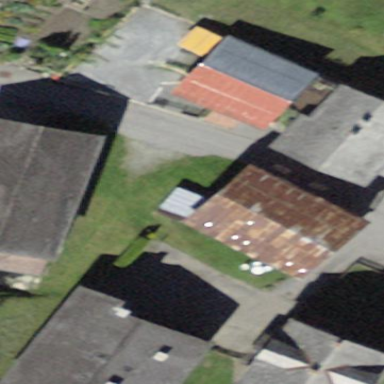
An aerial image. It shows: Shed building.